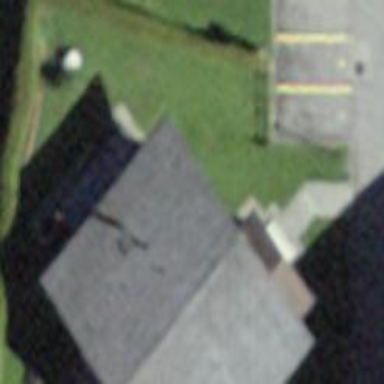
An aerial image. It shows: Building with ridged roof.